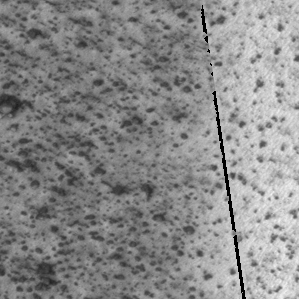
Label: frost